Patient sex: F
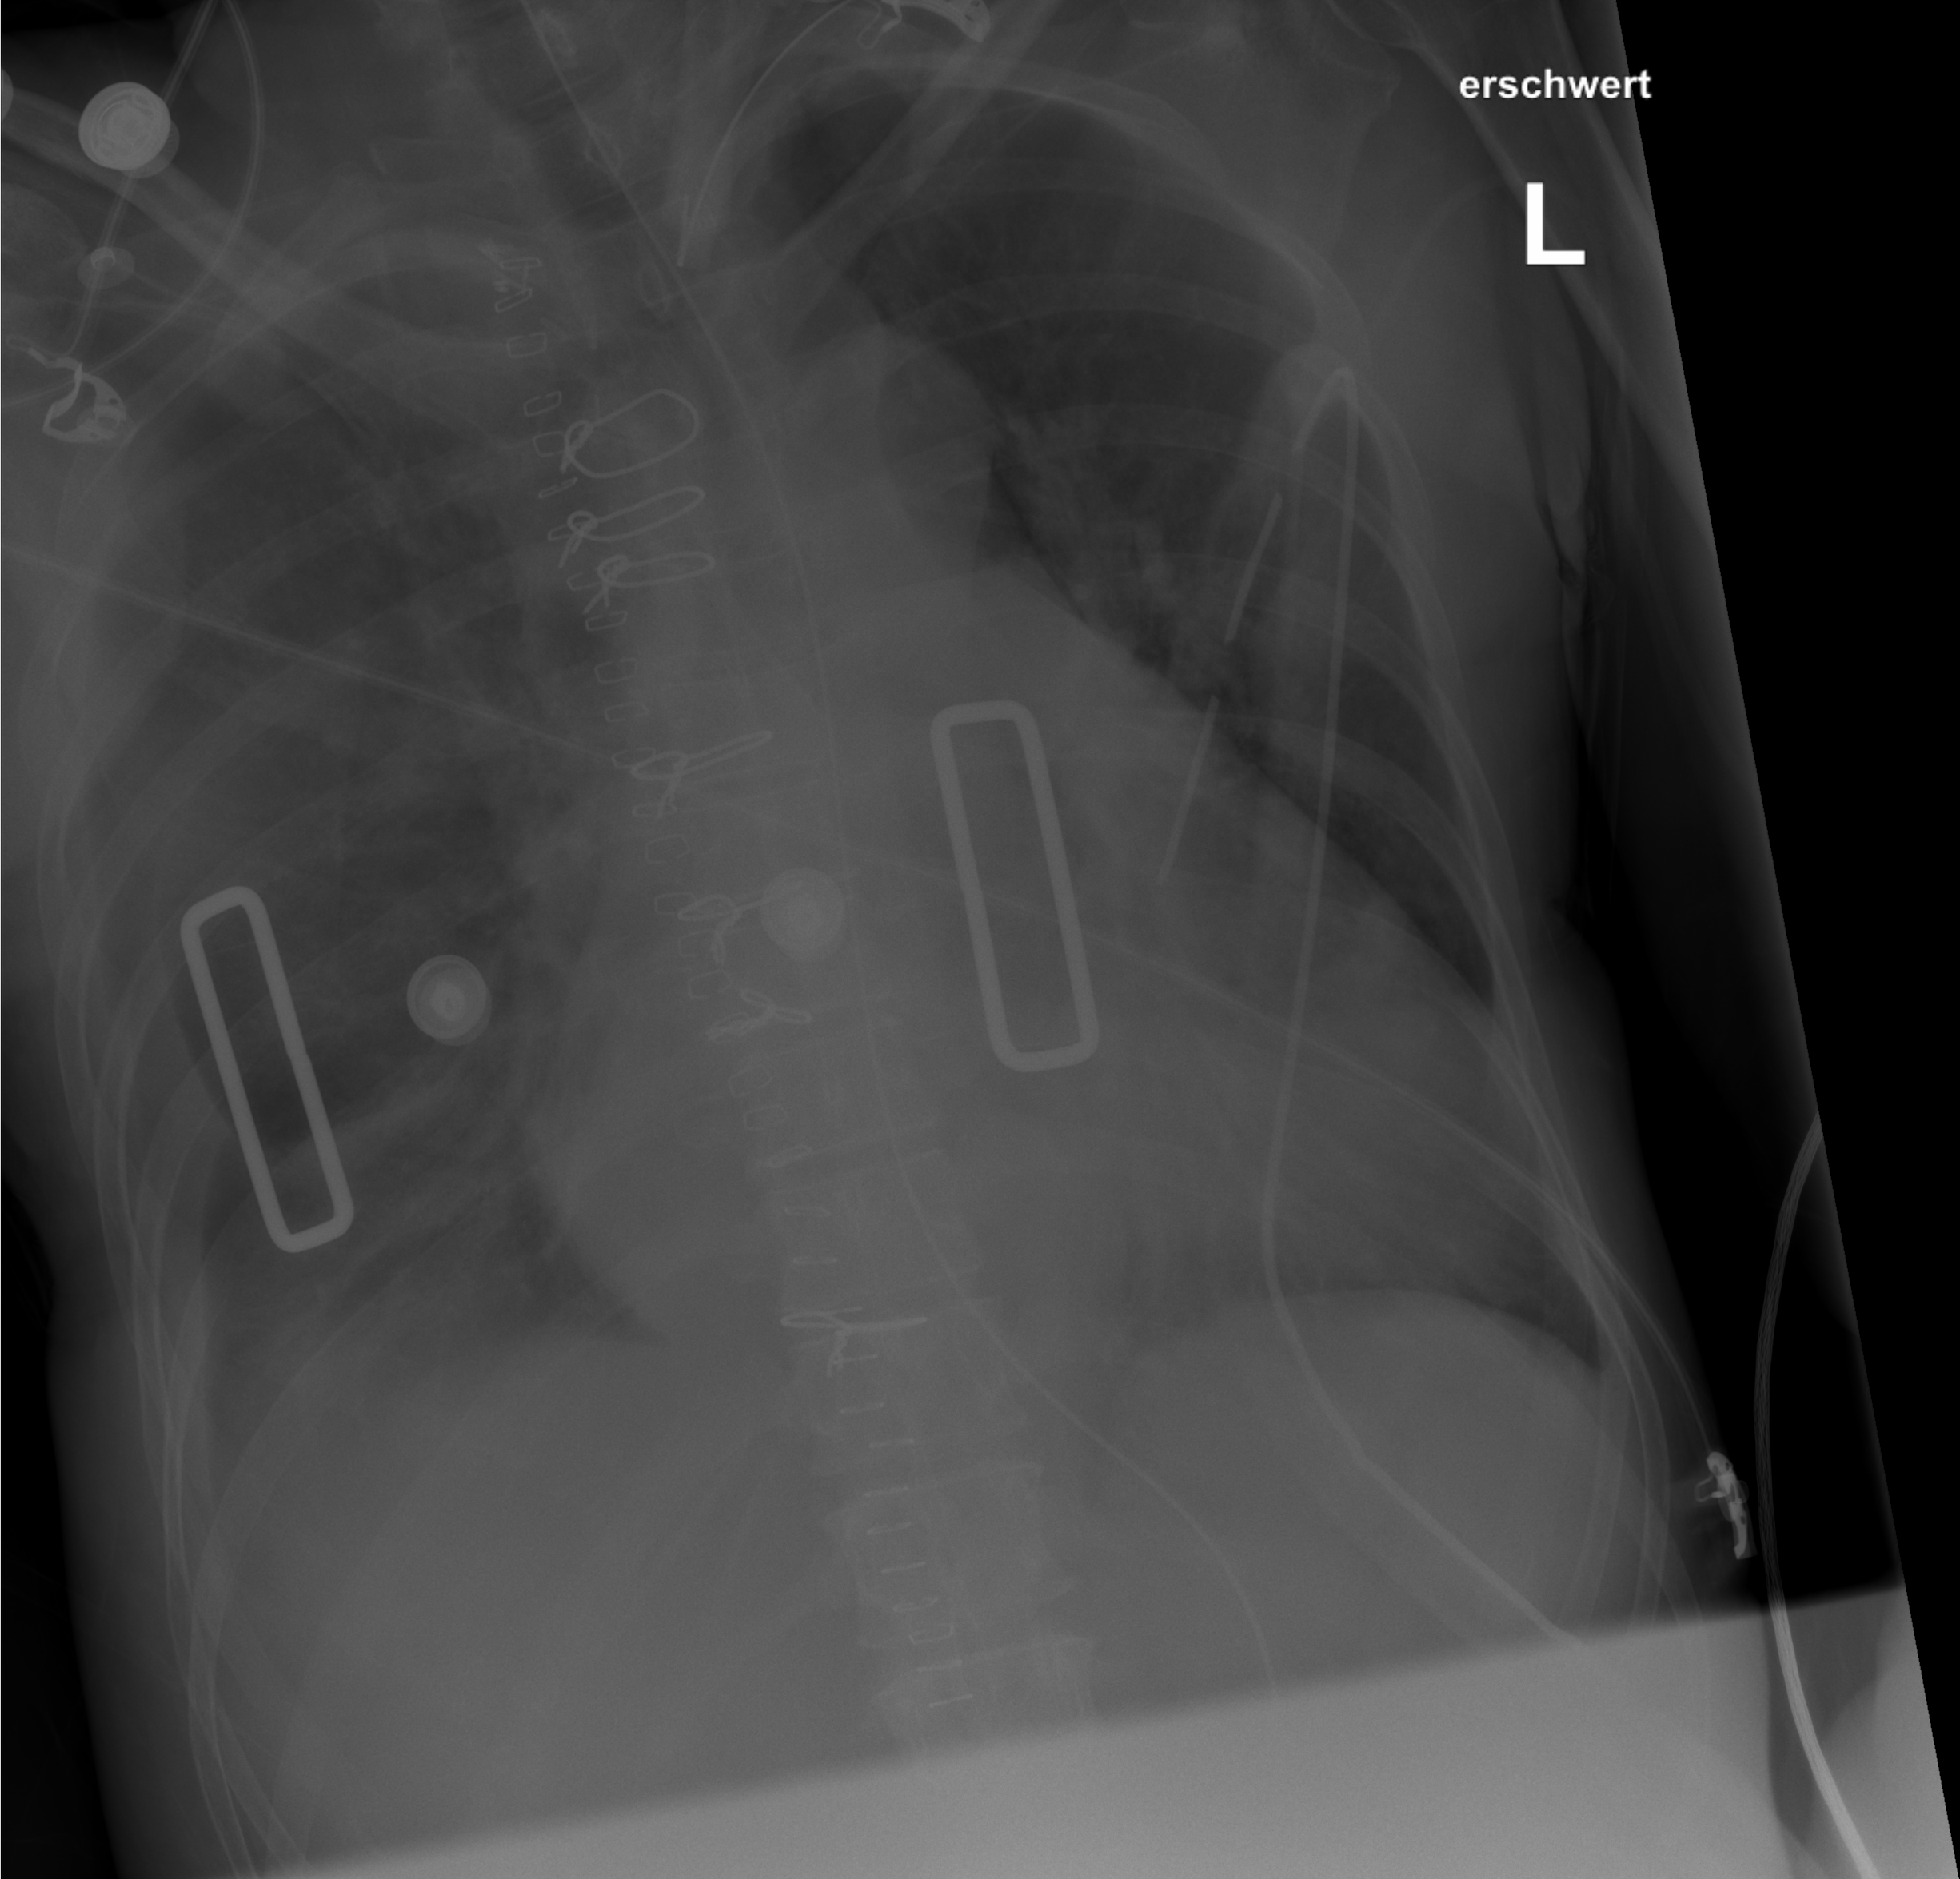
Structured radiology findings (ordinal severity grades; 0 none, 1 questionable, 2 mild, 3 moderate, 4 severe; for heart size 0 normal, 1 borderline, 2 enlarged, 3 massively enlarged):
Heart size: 1
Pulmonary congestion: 0
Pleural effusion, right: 2
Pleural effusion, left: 0
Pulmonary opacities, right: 0
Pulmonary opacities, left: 0
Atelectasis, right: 2
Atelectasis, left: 0